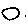
Label: circle